Interaction volume radius: 5 \u00c5
Interaction volume height: 30 \u00c5
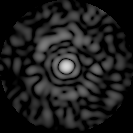
Disorder parameter: 0.8239